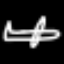
Label: airplane